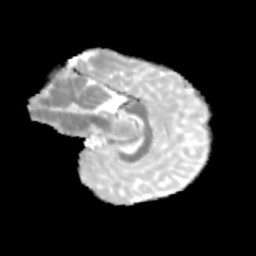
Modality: MD
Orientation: sagittal
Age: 9
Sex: female
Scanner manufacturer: siemens
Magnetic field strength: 3 T
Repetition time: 3.8 s
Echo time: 0.07 s